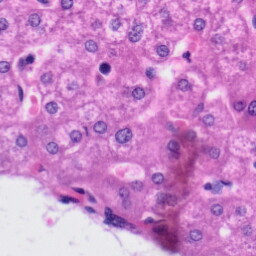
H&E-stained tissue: Liver